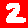
Digit: 2